Question: Here's an answer for static html to wrap lines in listview
<URL>
It didn't work for dynamic/javascript created listview. All lines too long in'<li><a></a></li>' will be turned into "..."

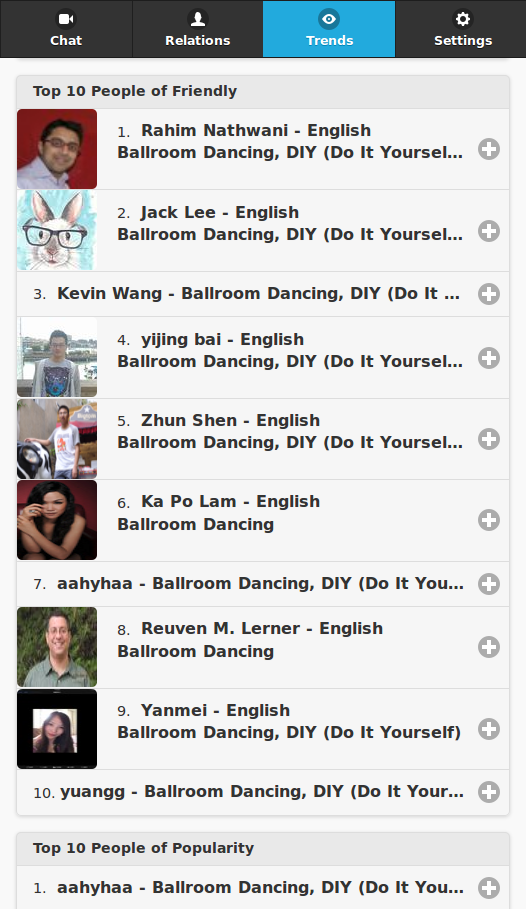
Answer: It is not because it is dynamic, but because you are using jQM 1.4 and the old answer was for 1.3.
Try CSS:
'''
li a {
white-space : normal !important;
}
'''
> <URL>